Question: I'm working on a project where we're receiving data from multiple sources, that needs to be saved into various tables in our database.
Fast.
I've played with various methods, and the fastest I've found so far is using a collection of TableValue parameters, filling them up and periodically sending them to the database via a corresponding collection of stored procedures.
The results are quite satisfying. However, looking at disk usage (% Idle Time in Perfmon), I can see that the disk is getting periodically 'thrashed' (a 'spike' down to 0% every 13-18 seconds), whilst in between the %Idle time is around 90%. I've tried varying the 'batch' size, but it doesn't have an enormous influence.
1. Should I be able to get better throughput by (somehow) avoiding the spikes while decreasing the overall idle time?
2. What are some things I should be looking out to work out where the spiking is happening? (The database is in Simple recovery mode, and pre-sized to 'big', so it's not the log file growing)
3. Bonus: I've seen other questions referring to 'streaming' data into the database, but this seems to involve having a Stream from another database (last section here). Is there any way I could shoe-horn 'pushed' data into that?

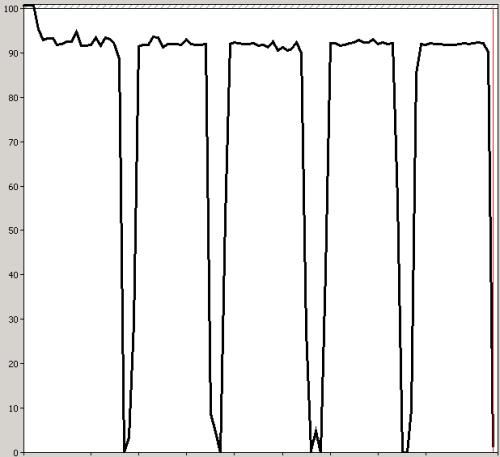
Answer: Building on the <URL>. It seems to work ok. I just need to put together some tidier code to see if this is actually any faster than what I already have.
(The following code only really makes sense in the context of the test program in code download in the aforementioned article.)
Warning: NSFW, copy/paste at your peril!
'''
private static void InsertDataUsingObservableBulkCopy(IEnumerable<Person> people,
SqlConnection connection)
{
var sub = new Subject<Person>();
var bulkCopy = new SqlBulkCopy(connection);
bulkCopy.DestinationTableName = "Person";
bulkCopy.ColumnMappings.Add("Name", "Name");
bulkCopy.ColumnMappings.Add("DateOfBirth", "DateOfBirth");
using(var dataReader = new ObjectDataReader<Person>(people))
{
var task = Task.Factory.StartNew(() =>
{
bulkCopy.WriteToServer(dataReader);
});
var stopwatch = Stopwatch.StartNew();
foreach(var person in people) sub.OnNext(person);
sub.OnCompleted();
task.Wait();
Console.WriteLine("Observable Bulk copy: {0}ms",
stopwatch.ElapsedMilliseconds);
}
}
'''